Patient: sex F, age 31
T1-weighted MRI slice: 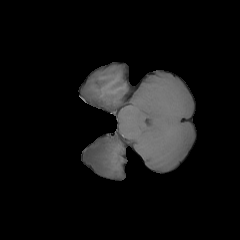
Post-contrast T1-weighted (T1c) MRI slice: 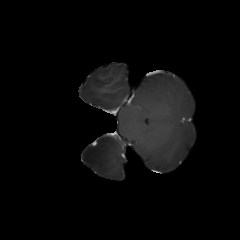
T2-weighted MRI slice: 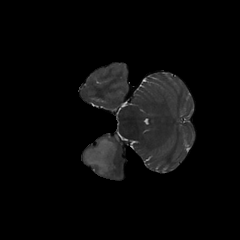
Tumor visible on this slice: yes
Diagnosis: Astrocytoma, IDH-mutant
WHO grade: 2